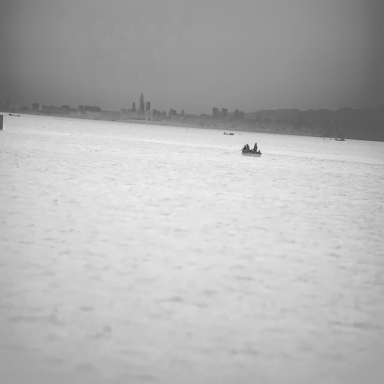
There are five bulk_carriers in the infrared image.